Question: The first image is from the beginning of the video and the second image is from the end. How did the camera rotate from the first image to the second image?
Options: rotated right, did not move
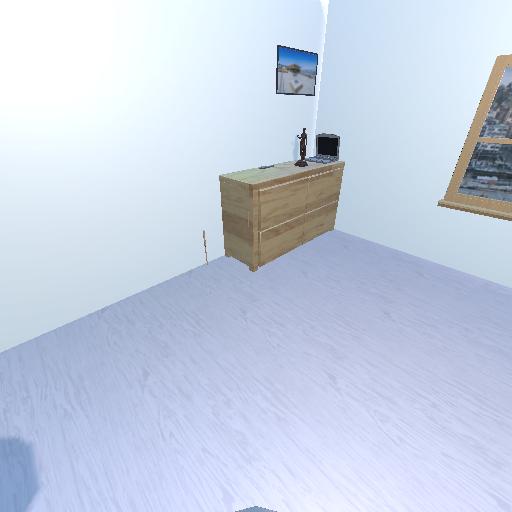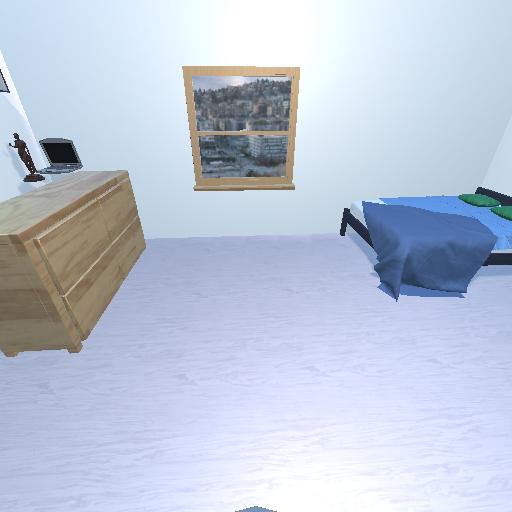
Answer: rotated right